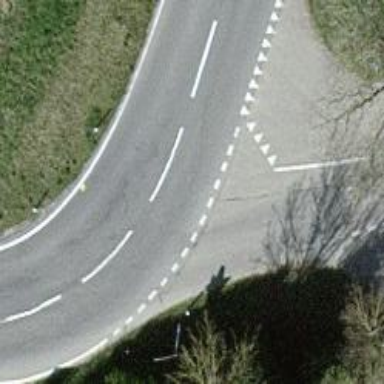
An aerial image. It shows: Road with "give way" sign.